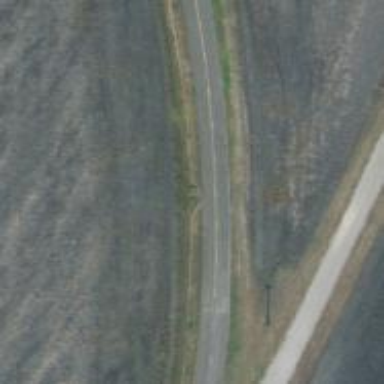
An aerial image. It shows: Tertiary road.